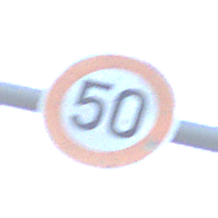
Verkehrszeichen: Geschwindigkeit50
Umgebung: Outdoor, Nature
Tageszeit: SunriseSunset
Wetter: Clear
Licht: Natural
Jahreszeit: NotSpecified
Kontrast: LowContrast